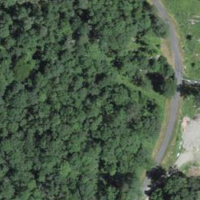
EUNIS habitat code: 41
Species observed at this site:
Clinopodium vulgare